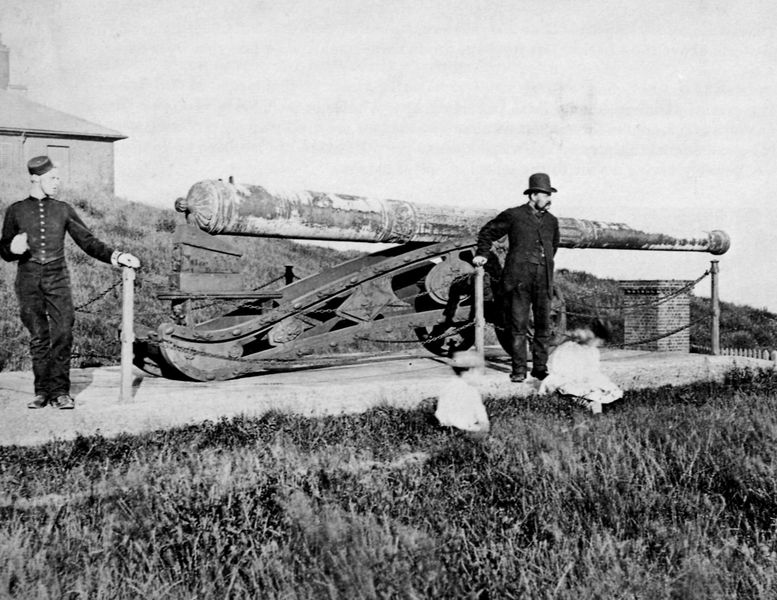
Titel: Dover Castle, Königin Elisabeths Pistole
Künstler: Francis Frith
Schlagwörter: himmel, kampf, mann, meer, wasser, weiß, frauen, landschaft, menschen, frankreich, frau, grau, hut, männer, pfeiler, schwarz, straße, tür, ausblick, blick, gebäude, gras, haus, rasen, tuch, weg, wiese, zaun, zylinder, anzug, bart, jacke, kappe, mütze, diener, stehen, steine, hügel, pfähle, hütte, mantel, kind, knopf, kahn, kinder, sack, schornstein, küste, papier, mast, kette, ausflug, arbeiter, böschung, krieg, soldaten, metall, gestell, junge, knöpfe, knopfleiste, jacket, pfosten, steilküste, foto, fotografie, melone, kanone, maschine, burg, denkmal, festung, schwarz-weiss, uniform, ketten, soldat, städter, photo, artillerie, geschütz, kanonenrohr, fotographie, absperrung, kadett, rohr, bursche, fotgrafie, weltkrieg, abzäunung, page, chauffeur, haubitze, ajzug, dlskgrkahgt4iwehgreaj, geg, historischer platz, hzfrtsj, jfdshdfh, jfg, kppe, trjurt, uhj, 2 männer, blicks, grenadier, schwarz-weiß-foto, 20. jahrhundert, hydraulik, küstenschutz, 1. weltkrieg, duo infernale, forto, khut, gußeisern, hotelboy, torpedo